Question: I'm drawing an inset rectangular border to my UIButton subclass inside the drawRect: method.
As you can see that shape is too close to my button titleLabel frame. How can I set the titleLabel's max width/margin to avoid this?
DrawRect: method
'''
- (void)drawRect:(CGRect)rect {
[super drawRect:rect];
CGContextRef context = UIGraphicsGetCurrentContext();
CGContextSetStrokeColorWithColor(context, [UIColor bluecolor].CGColor);
CGContextSetLineWidth(context, 2.0);
CGContextMoveToPoint(context, 4,4);
CGContextAddLineToPoint(context, 56, 4);
CGContextAddLineToPoint(context, 56, 56);
CGContextAddLineToPoint(context, 4, 56);
CGContextAddLineToPoint(context, 4,3);
// and now draw the Path!
CGContextStrokePath(context);
'''
}

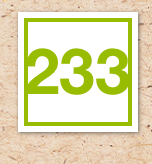
Answer: Use 'self.titleEdgeInsets=UIEdgeInsetsMake(0, 5, 0, 5);' in drawRect method.